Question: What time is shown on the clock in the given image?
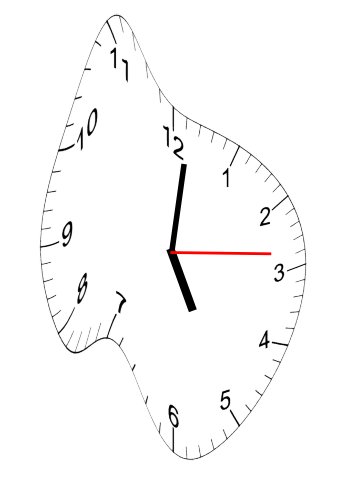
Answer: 05:01:14